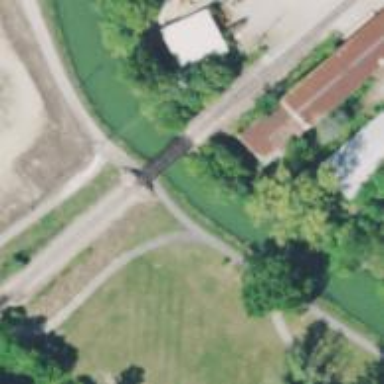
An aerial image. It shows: Railway track.